Question: how is the main div content of the facebook home page changed when the user clicks on the links in the navigation pane? any ideas on how to achieve this using jquery?

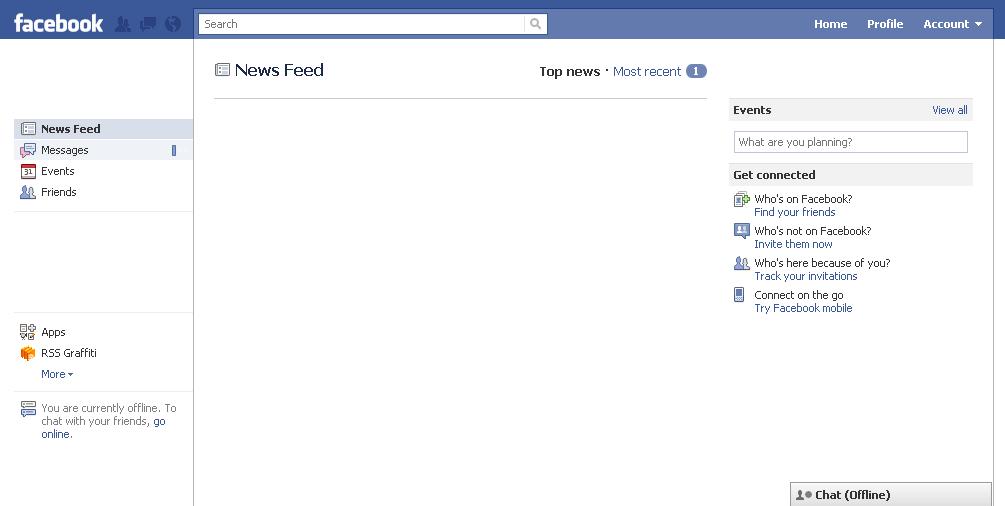
Answer: With jQuery, you could easily use <URL> into the "main div content" area that you mention.